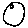
Label: moon